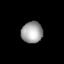
Tissue: lung
Cell type: Epithelial cells
Senescence score: 0.1881
Nuclear area (px): 444
Mean DAPI intensity: 162.464